Question: I have a CSV file with 3 levels of the parameter(C, C+Fe, Fe). Now I want to group the boxplot based on parameters by using 'geom-boxplot(fill=parameter)' but only for two levels of them, not all 3.
The current code is: 'geom_boxplot(aes(x = gene, y=RA, fill = parameter)' which yealds to:

However, I want to eliminate the blue box plot which is one of the parameters.
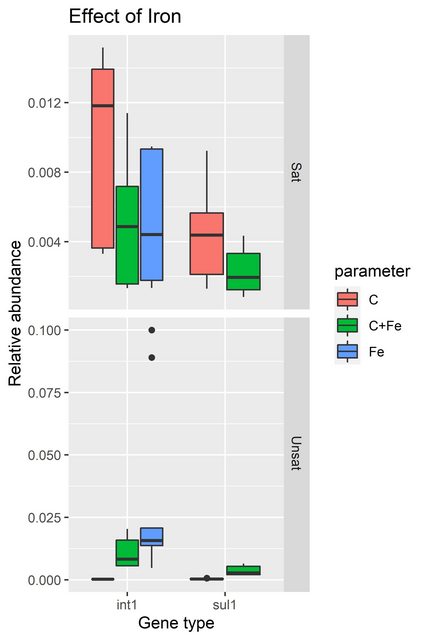
Answer: You may just filter the observation before plotting. Assuming your data frame is called 'df':
'''
df2 <- subset(df, parameter != "Fe")
ggplot(df2, aes(x = gene, y=RA, fill=parameter)) +
geom_boxplot()
'''